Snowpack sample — Buffalo Mountain, Silverthorne, Colorado, USA (2/22/26, 2:02 PM MST)
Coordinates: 39.622, -106.113
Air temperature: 33 °F
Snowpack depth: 63 cm
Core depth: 10 cm
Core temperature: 32 °F
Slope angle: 11°, slope face: 116°
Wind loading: low
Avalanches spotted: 0
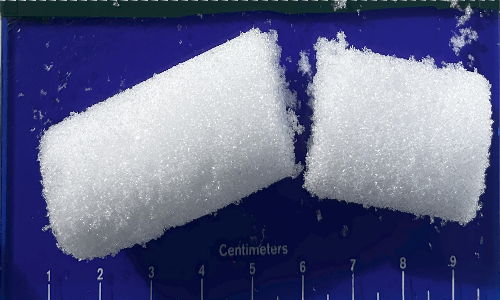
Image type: core
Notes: In a firebreak similar to site 1, minimal wind loading with no spotted avalanches (not many faces in view though)